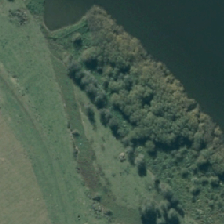
Land cover: deciduous_hardwood